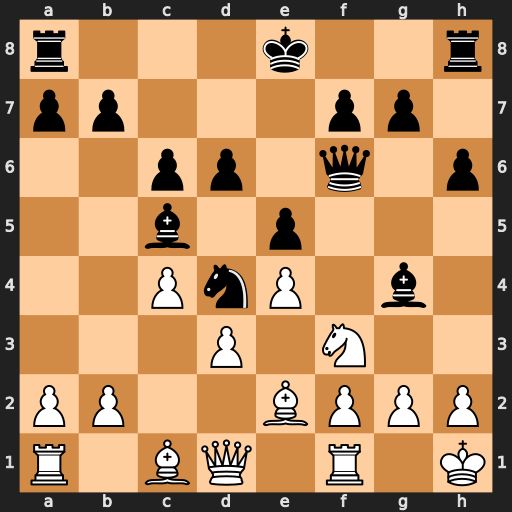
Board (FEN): r3k2r/pp3pp1/2pp1q1p/2b1p3/2PnP1b1/3P1N2/PP2BPPP/R1BQ1R1K
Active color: w
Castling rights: kq
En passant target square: -
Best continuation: Nxd4 Bxd4 Bxg4